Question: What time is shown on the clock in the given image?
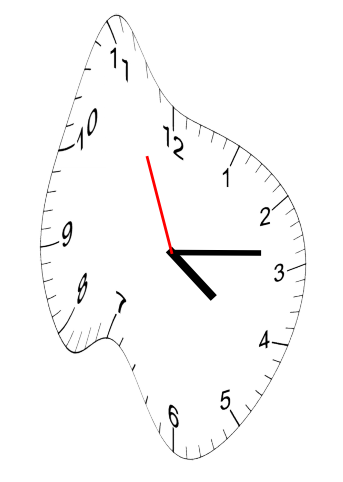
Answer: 04:13:56